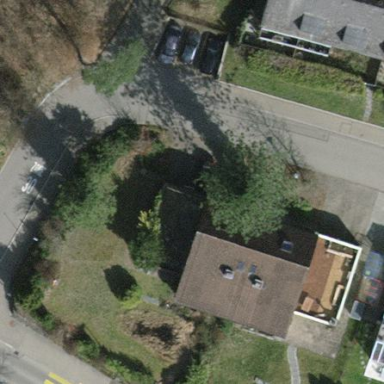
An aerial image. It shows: Simple and straightforward house.